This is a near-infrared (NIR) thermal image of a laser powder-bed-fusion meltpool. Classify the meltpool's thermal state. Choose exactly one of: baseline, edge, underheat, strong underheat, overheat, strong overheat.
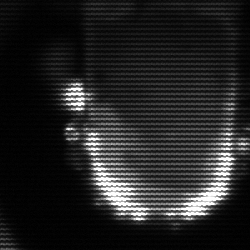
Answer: baseline